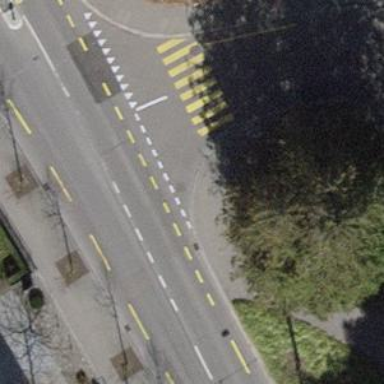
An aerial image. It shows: Kerb barrier.